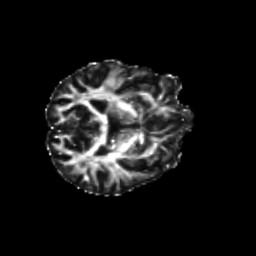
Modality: FA
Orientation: axial
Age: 45
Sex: female
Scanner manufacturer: siemens
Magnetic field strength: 3 T
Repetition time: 8.6 s
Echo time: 0.095 s